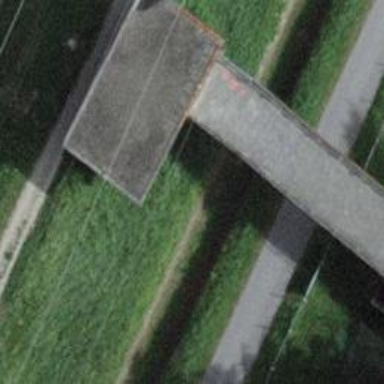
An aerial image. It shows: Footway bridge with concrete surface.